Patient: sex M, age 71
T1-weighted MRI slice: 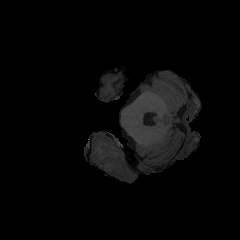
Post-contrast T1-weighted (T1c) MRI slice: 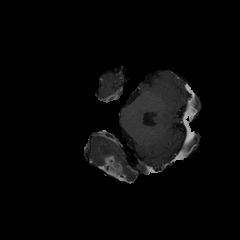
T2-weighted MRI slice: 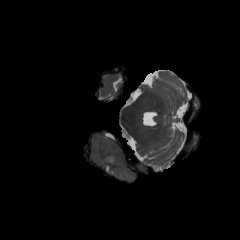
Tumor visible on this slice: yes
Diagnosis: Glioblastoma, IDH-wildtype
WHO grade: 4